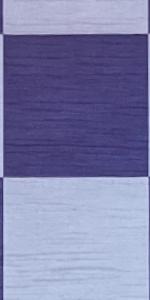
Label: Empty